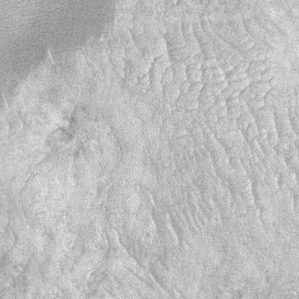
Label: frost